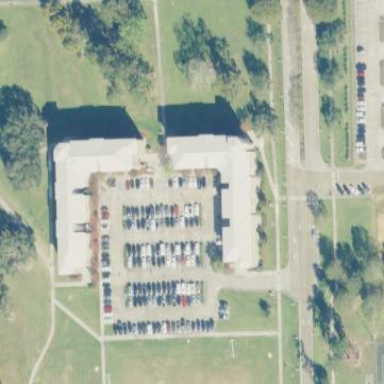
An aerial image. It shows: Parking area.